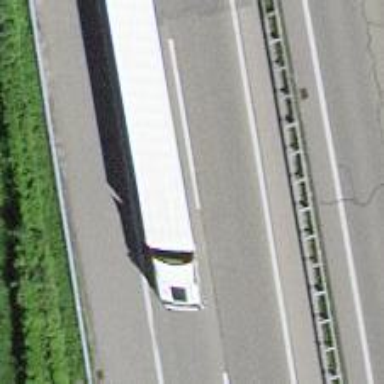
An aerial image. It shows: Asphalt motorway.